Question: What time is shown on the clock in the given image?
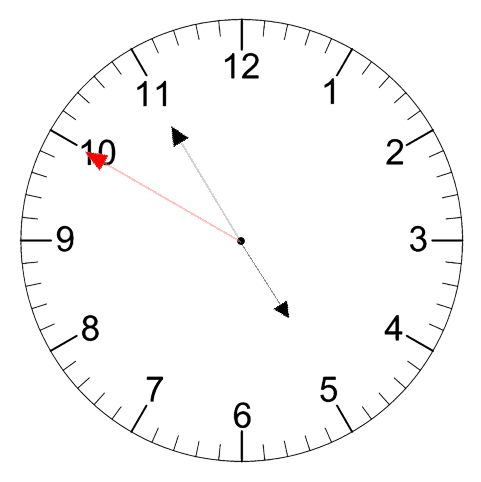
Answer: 04:54:50